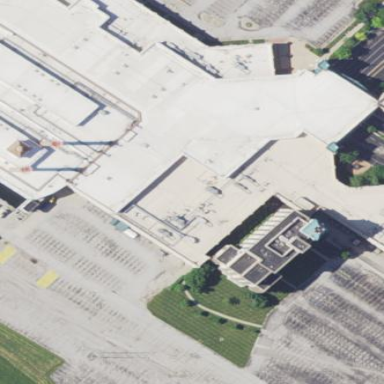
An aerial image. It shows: Building that serves as casino.